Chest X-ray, AP view. Patient: 38 years old, sex M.
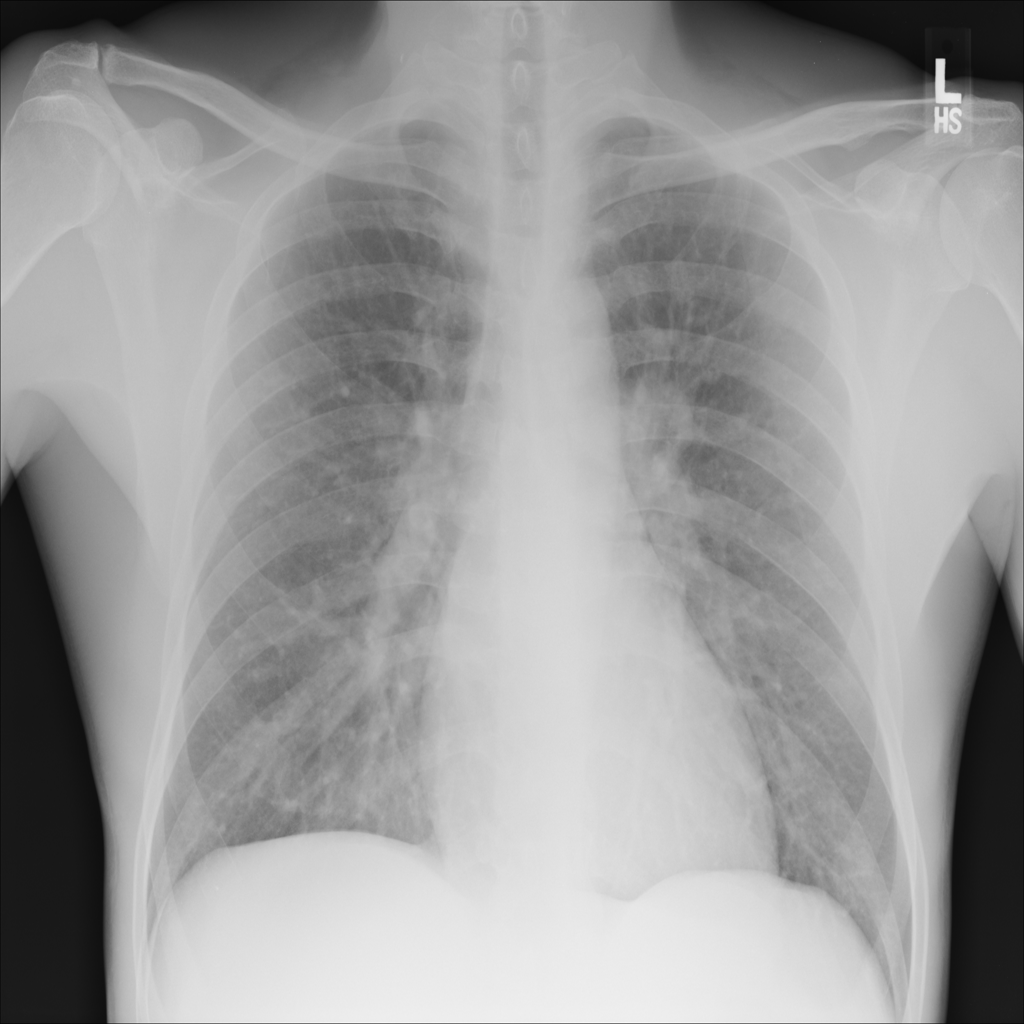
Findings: Infiltration